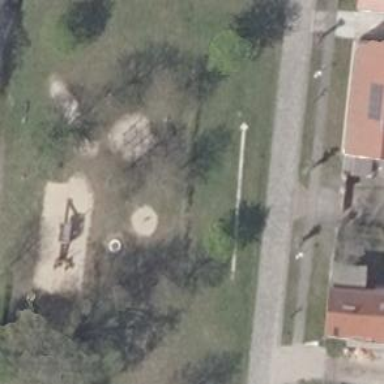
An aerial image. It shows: Playground area for leisure land.